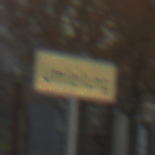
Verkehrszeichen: Umleitungsankuendigung
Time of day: MorningAfternoon
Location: Outdoor (Suburban)
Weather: PartlyCloudy
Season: NotSpecified
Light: Natural